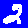
Digit: 2